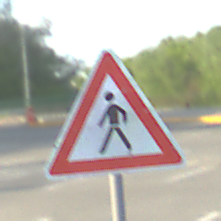
Verkehrszeichen: FussgaengerRechts
Umgebung: Outdoor, Suburban
Tageszeit: MorningAfternoon
Wetter: PartlyCloudy
Licht: Natural
Jahreszeit: NotSpecified
Kontrast: HighContrast